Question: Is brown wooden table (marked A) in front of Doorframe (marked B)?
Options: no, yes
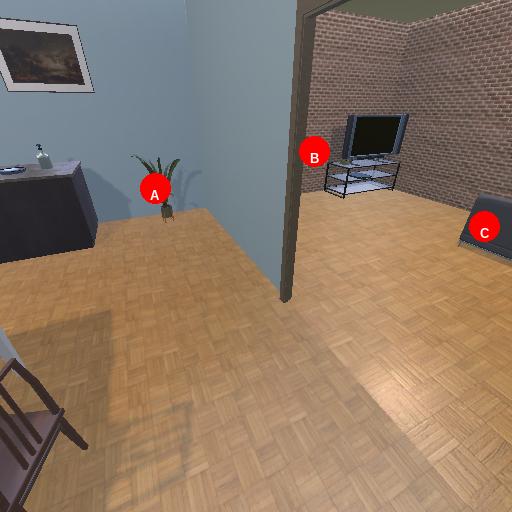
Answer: no